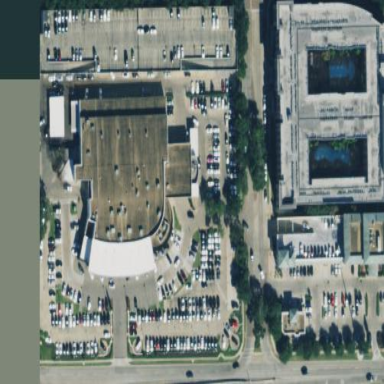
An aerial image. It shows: Retail area.